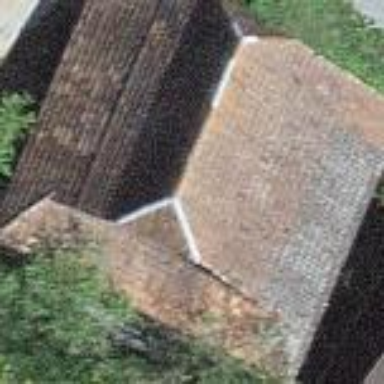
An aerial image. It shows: Barn.